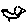
Label: bird